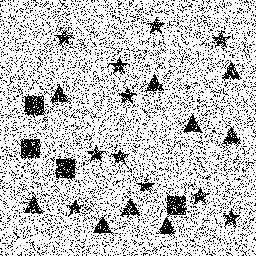
Squares: 4
Triangles: 9
Stars: 11
Total shapes: 24